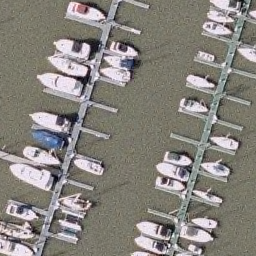
Label: harbor